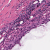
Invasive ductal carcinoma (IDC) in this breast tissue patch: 0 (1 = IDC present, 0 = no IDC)